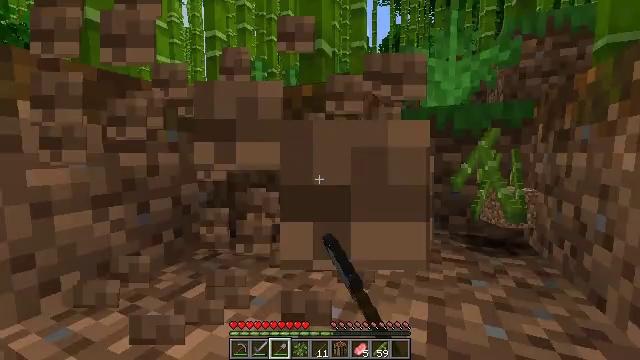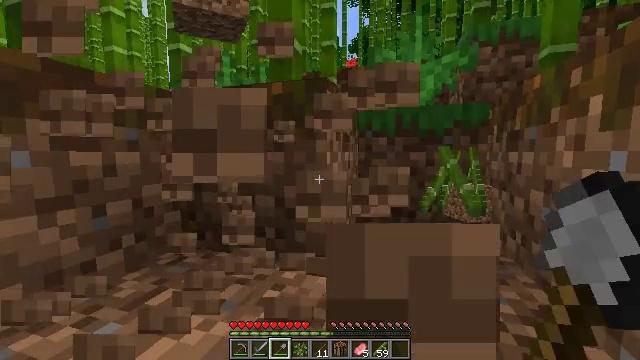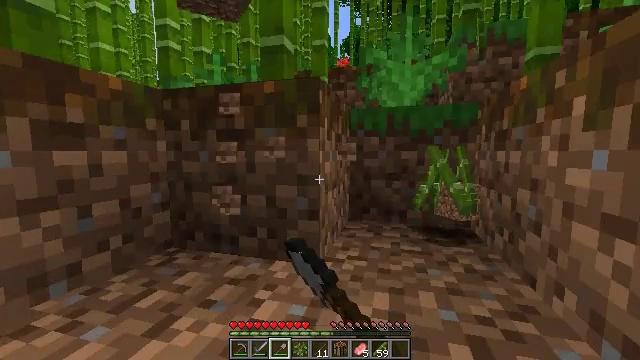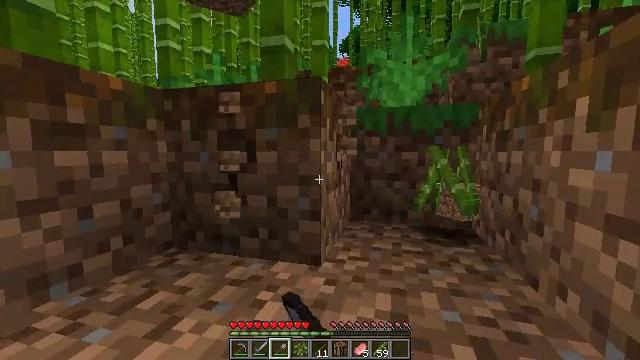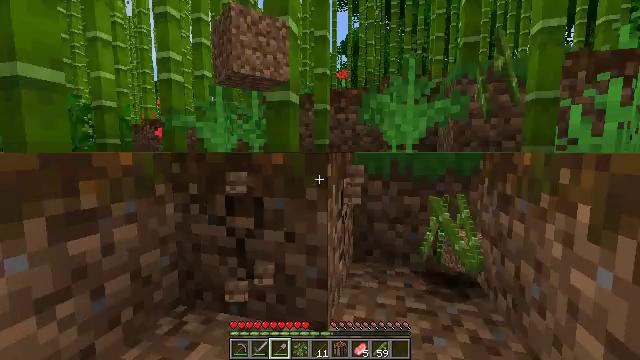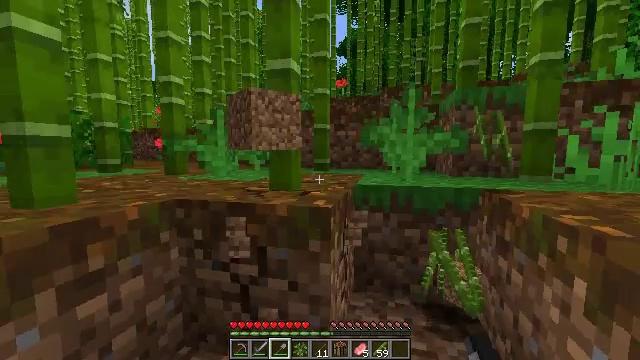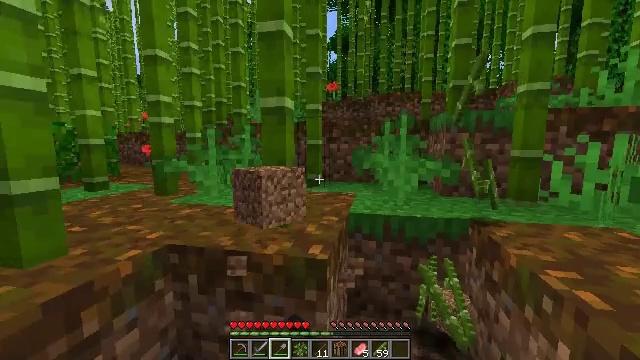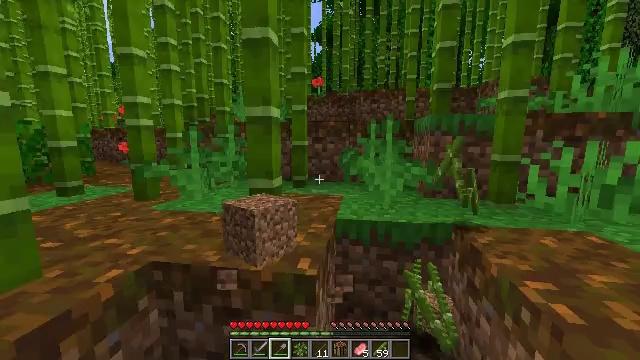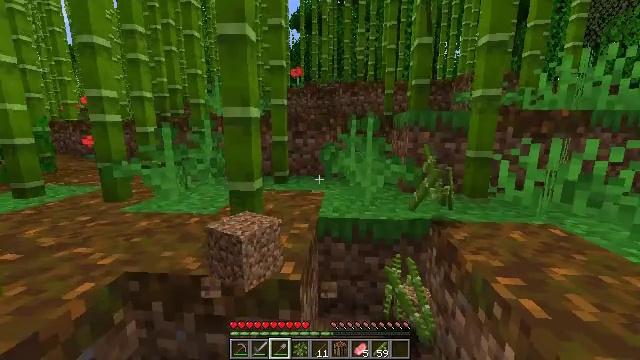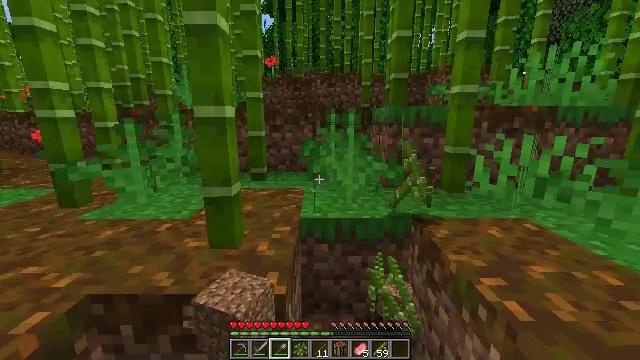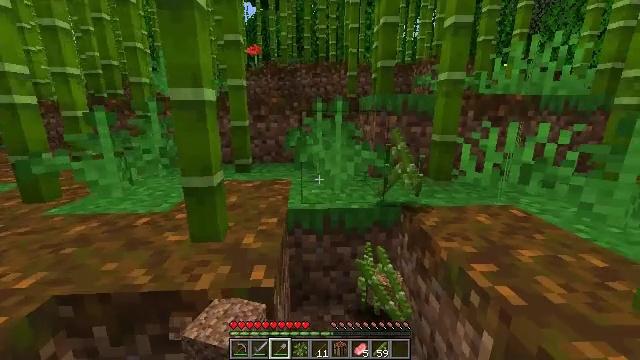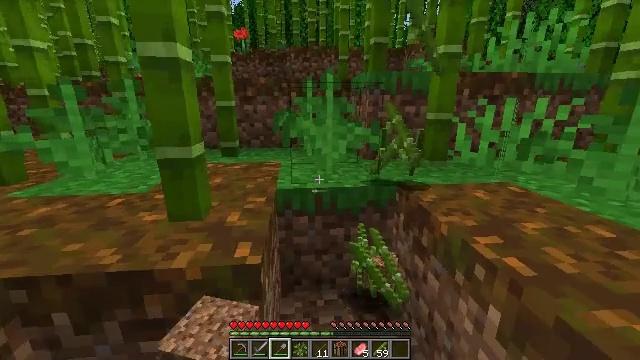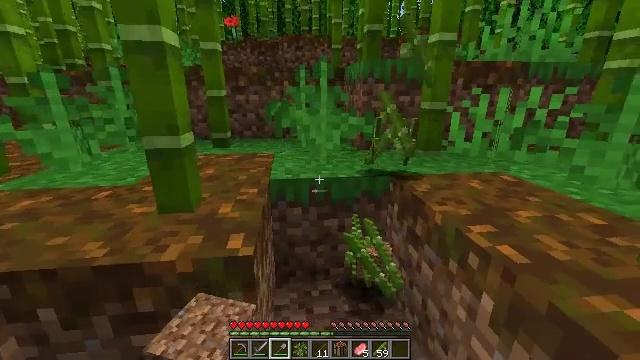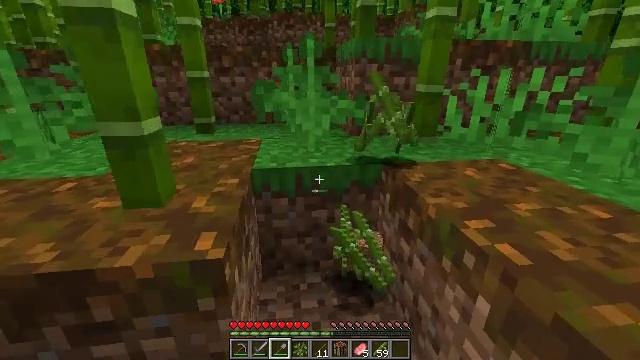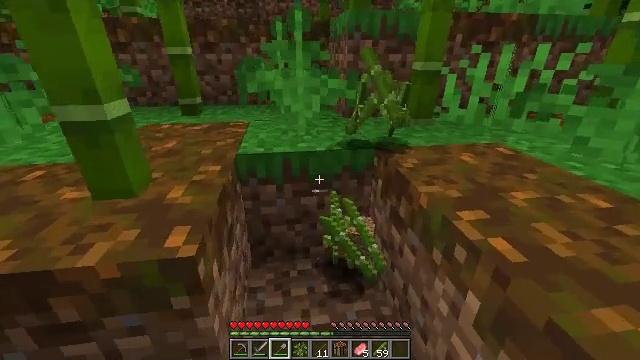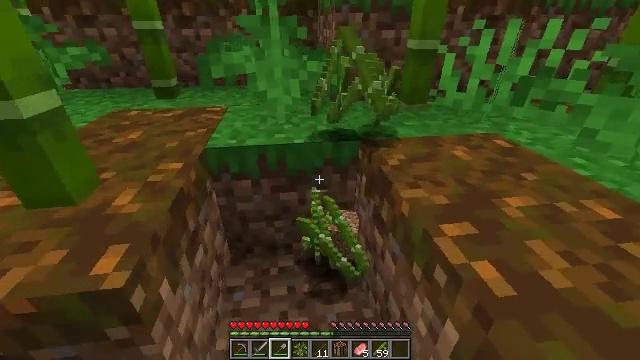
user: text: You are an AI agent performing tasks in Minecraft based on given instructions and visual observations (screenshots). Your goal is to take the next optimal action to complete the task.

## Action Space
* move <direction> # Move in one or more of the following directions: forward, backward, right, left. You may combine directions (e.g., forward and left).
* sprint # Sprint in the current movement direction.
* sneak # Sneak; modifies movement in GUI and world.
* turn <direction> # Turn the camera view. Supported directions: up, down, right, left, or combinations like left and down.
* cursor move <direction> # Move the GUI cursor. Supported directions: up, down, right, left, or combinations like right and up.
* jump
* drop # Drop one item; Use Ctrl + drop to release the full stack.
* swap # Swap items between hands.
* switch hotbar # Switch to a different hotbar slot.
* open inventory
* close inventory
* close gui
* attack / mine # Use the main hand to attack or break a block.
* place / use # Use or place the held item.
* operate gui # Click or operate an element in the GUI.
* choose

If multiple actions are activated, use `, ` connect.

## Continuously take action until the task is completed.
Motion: motion action
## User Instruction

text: Harvest bamboo from the farm.
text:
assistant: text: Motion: turn right, attack / mine
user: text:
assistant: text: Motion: turn right, attack / mine
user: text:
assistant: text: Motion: move forward, attack / mine
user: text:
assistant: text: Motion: move forward, attack / mine, jump
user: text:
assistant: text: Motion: move forward, attack / mine, jump
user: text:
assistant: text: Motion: move forward, turn right and down, jump
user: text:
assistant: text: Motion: move forward, turn right and down, jump
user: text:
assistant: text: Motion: move forward, turn right and down, jump
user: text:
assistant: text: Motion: move forward, turn right and down
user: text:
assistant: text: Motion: move forward and move right, turn right and down
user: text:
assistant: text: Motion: move forward and move right, turn right and down
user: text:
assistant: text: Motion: move forward and move right, turn right and down
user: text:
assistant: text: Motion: move forward and move right, turn right and down
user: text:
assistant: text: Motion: move forward and move right, turn down
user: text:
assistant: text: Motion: move forward and move right, turn down
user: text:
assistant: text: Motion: turn down
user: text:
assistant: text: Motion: turn down
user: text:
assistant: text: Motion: no_op
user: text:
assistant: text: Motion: no_op
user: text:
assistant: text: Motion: no_op
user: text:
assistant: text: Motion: no_op
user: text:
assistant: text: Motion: no_op
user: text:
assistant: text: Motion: no_op
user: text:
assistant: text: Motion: no_op
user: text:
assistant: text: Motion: no_op
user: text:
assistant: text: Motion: no_op
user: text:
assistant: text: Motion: move forward
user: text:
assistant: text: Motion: move forward
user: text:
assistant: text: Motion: move forward, turn left and up
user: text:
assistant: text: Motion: move forward, turn left and up, jump